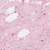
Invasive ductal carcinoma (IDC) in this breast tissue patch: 0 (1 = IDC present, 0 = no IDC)